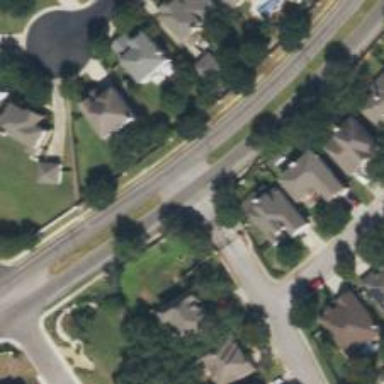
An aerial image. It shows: Residential road.